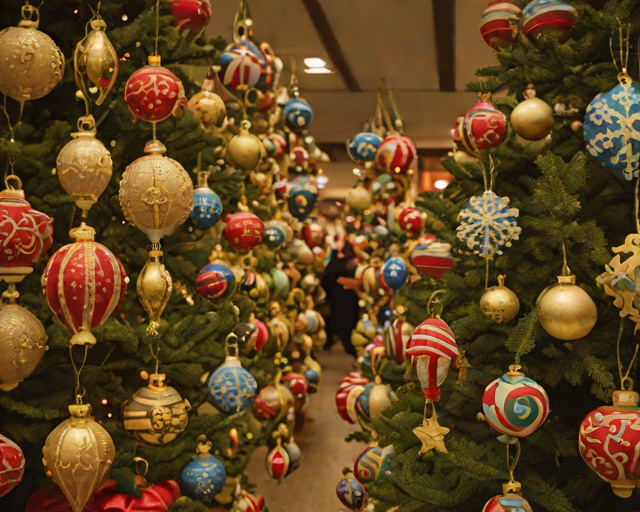
Category: Holiday